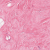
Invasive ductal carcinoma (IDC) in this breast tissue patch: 0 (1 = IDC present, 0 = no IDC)